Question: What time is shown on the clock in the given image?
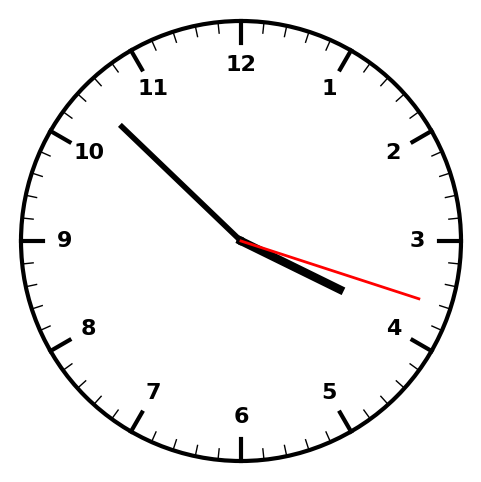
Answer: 03:52:18